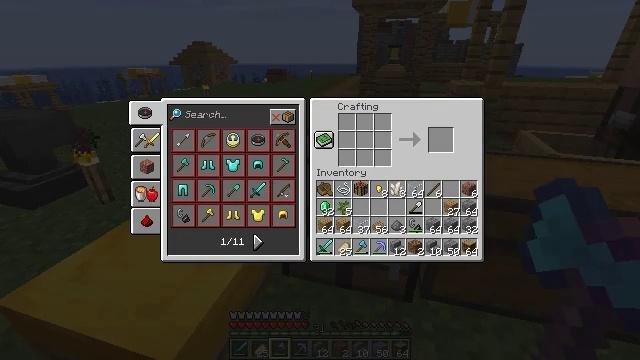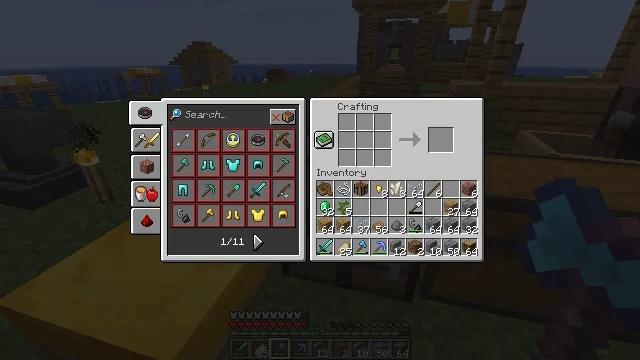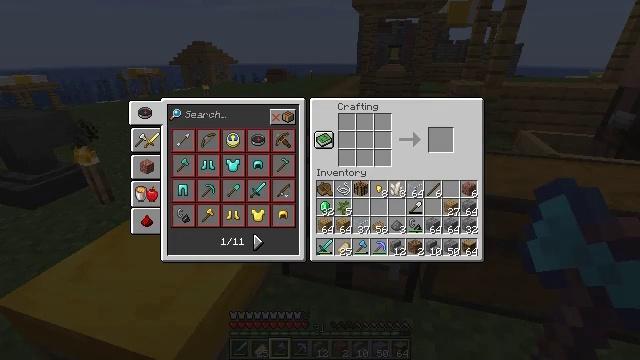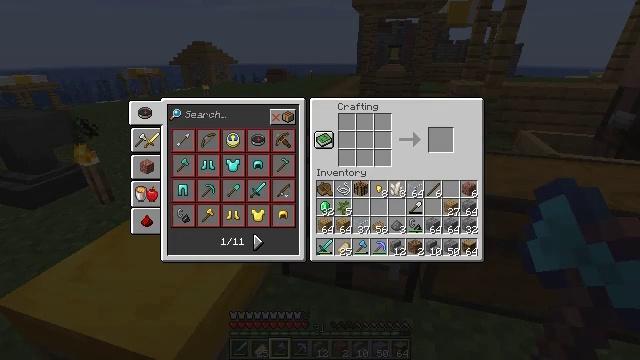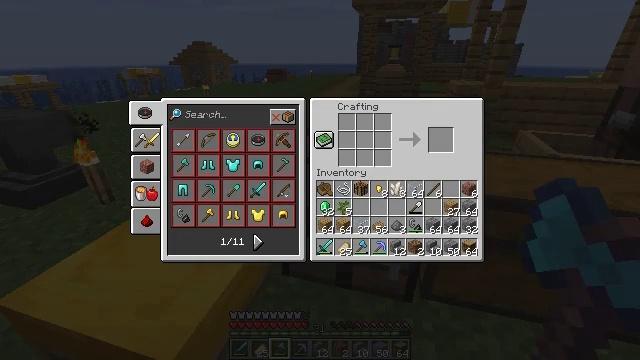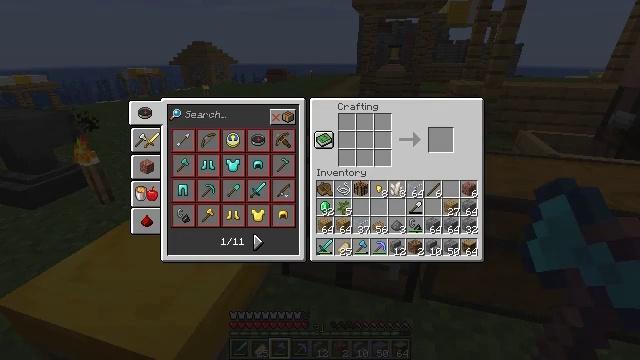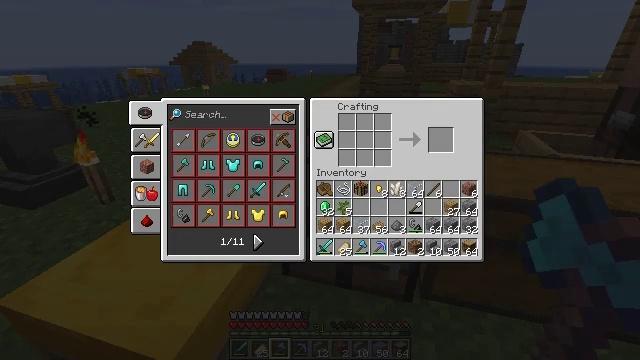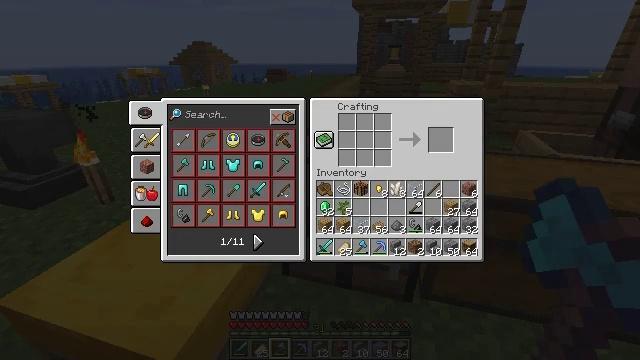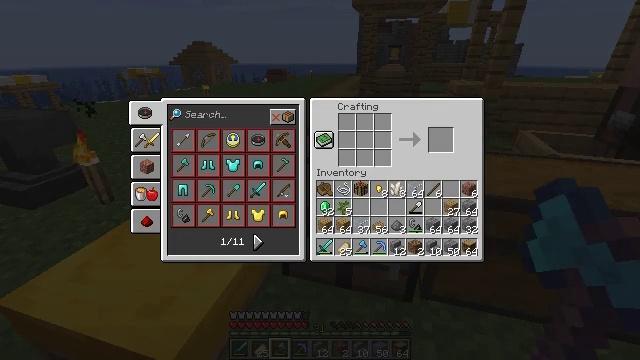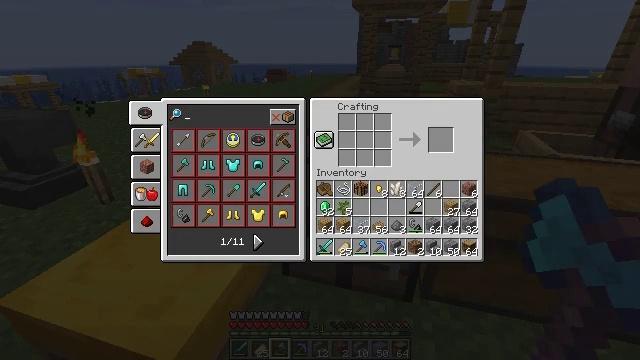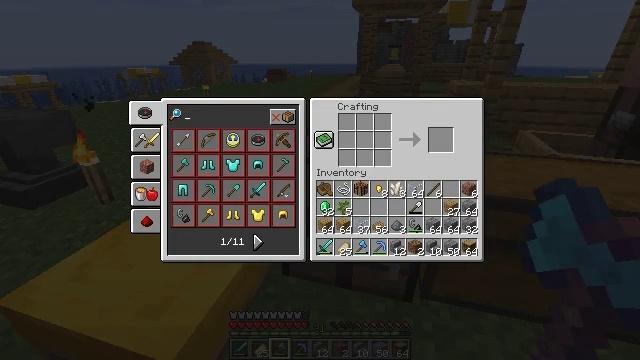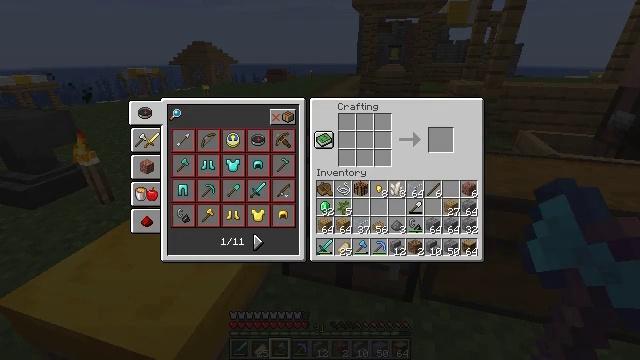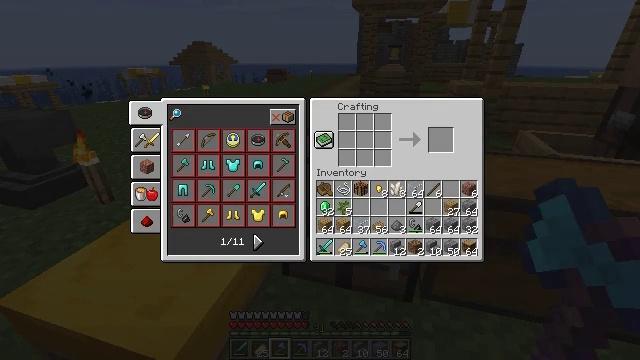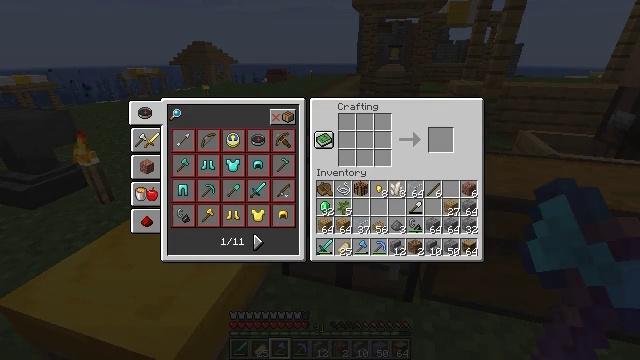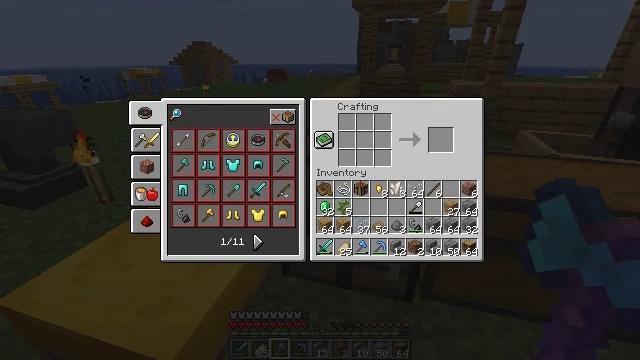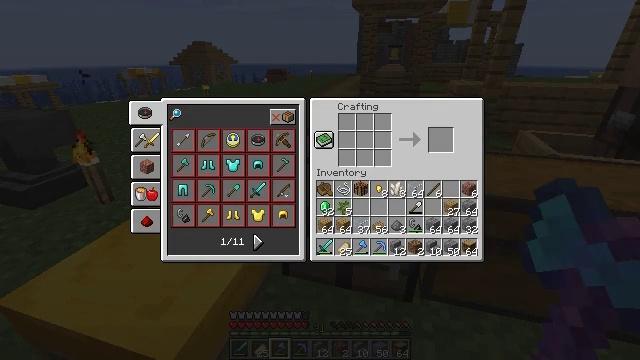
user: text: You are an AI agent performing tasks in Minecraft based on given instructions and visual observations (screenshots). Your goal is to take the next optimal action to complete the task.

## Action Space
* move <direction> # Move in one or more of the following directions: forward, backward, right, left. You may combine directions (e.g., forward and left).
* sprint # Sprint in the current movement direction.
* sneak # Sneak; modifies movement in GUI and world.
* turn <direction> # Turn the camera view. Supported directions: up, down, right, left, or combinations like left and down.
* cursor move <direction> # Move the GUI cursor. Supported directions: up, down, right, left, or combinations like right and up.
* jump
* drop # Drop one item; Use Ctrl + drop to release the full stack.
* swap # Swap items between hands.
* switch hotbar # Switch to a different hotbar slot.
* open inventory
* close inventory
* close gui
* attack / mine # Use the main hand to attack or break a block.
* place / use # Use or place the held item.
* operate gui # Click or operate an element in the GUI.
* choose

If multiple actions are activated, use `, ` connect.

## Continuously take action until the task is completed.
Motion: motion action
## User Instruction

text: Take wooden planks and slabs to craft a barrel.
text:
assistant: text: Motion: no_op
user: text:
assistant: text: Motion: no_op
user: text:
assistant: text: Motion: no_op
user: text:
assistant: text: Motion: cursor move right and down
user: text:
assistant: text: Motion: cursor move right and down
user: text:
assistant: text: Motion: no_op
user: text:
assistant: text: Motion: no_op
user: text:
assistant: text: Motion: no_op
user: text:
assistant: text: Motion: operate gui
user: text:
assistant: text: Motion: operate gui
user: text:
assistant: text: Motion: operate gui
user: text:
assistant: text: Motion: no_op
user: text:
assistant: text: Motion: no_op
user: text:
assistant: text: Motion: no_op
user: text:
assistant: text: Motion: no_op
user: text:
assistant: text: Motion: no_op
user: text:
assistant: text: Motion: no_op
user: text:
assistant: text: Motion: no_op
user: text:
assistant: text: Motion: no_op
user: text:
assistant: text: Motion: no_op
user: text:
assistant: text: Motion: no_op
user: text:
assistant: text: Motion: no_op
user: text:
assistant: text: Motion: no_op
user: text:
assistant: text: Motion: no_op
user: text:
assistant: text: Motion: no_op
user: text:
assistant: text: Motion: no_op
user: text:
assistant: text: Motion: no_op
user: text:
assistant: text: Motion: no_op
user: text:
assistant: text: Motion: no_op
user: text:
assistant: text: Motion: no_op